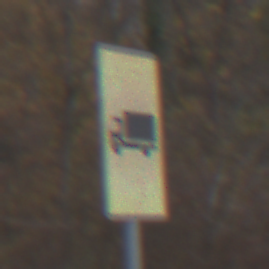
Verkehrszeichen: KFZZulaessigeGesamtmasse3Komma5TOhnePfeilsymbol
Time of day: MorningAfternoon
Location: Outdoor (Nature)
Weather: Overcast
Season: NotSpecified
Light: Natural